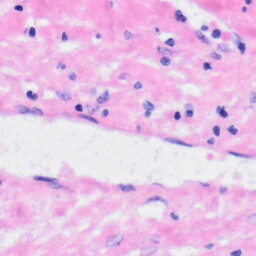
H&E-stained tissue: Liver